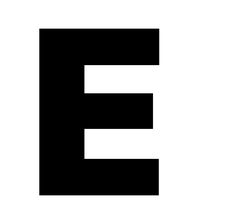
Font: Inter_Black